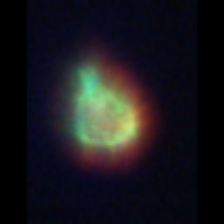
Taxon: Ciliates
Group: Other